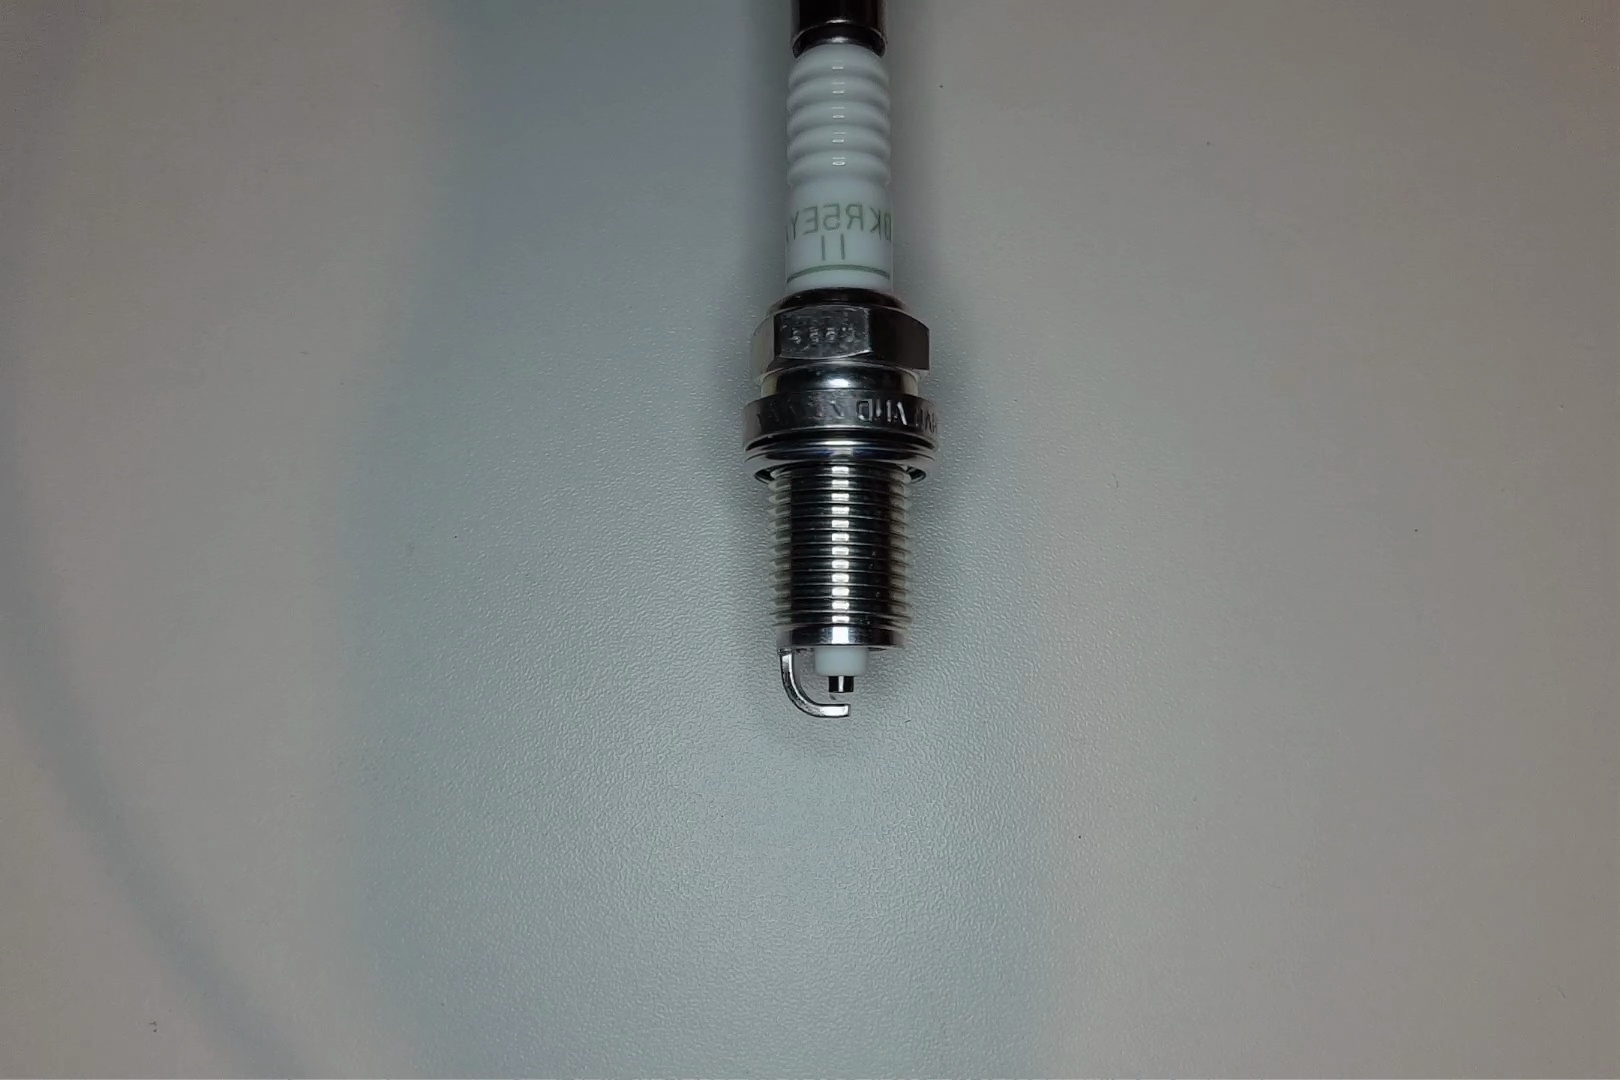
Label: no anomaly